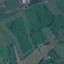
Label: Pasture